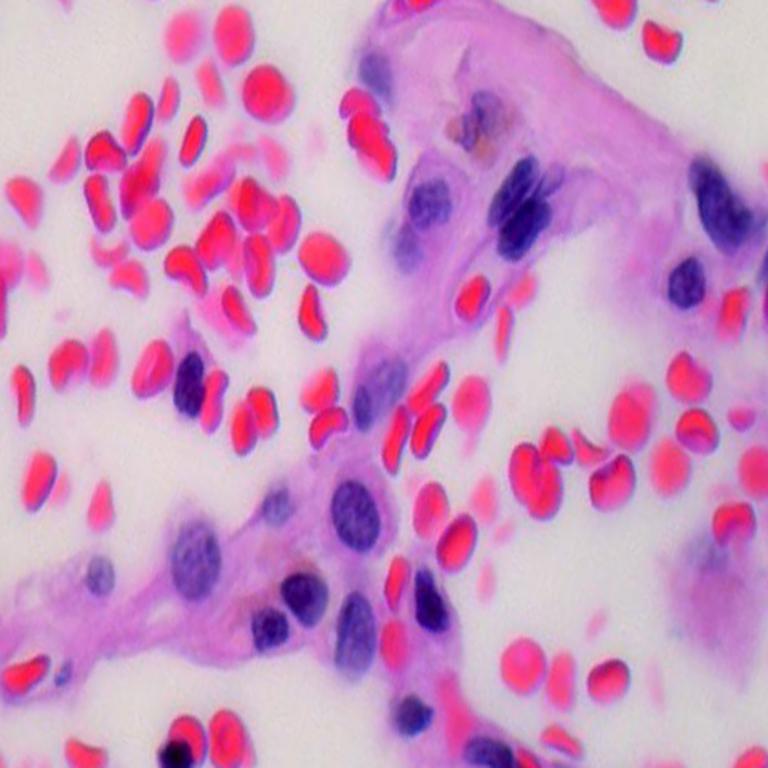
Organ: lung
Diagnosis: benign